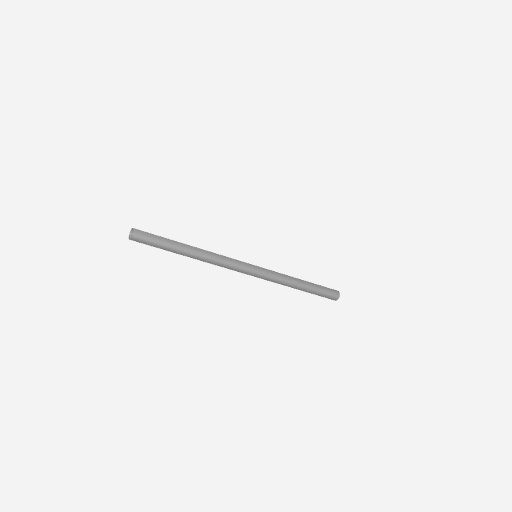
Part: AluminumTube12ID14OD300